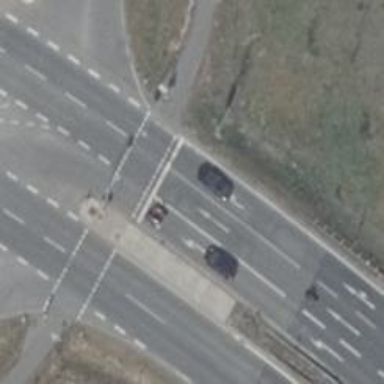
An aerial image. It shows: Crossing with traffic signals.